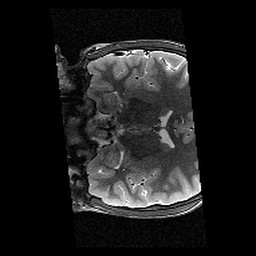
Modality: T2w
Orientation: coronal
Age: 11
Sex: male
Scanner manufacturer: siemens
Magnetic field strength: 3 T
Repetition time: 9.23 s
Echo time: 0.067 s